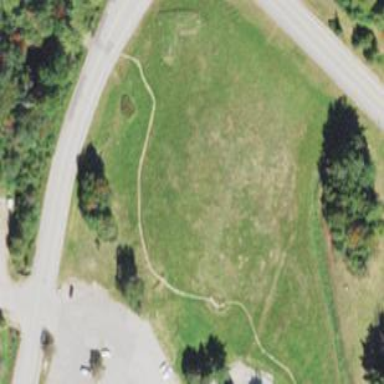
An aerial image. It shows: Disc golf course located on leisure land.